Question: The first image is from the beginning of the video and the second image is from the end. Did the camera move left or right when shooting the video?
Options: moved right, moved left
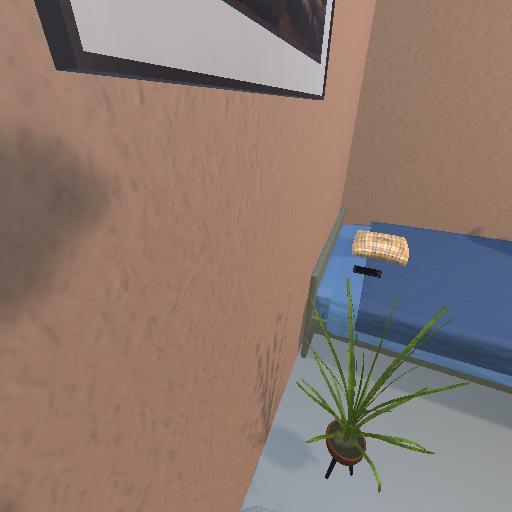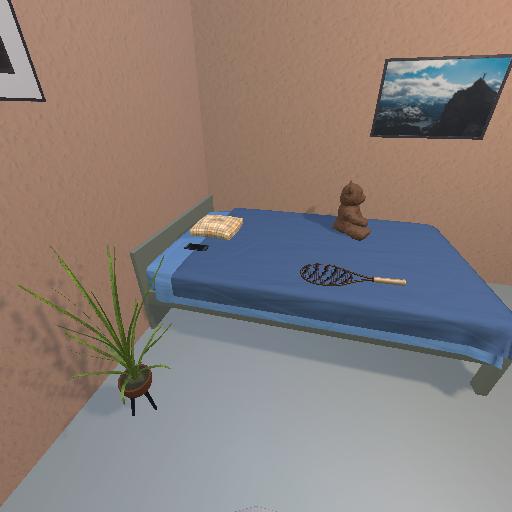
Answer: moved right